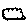
Label: cloud